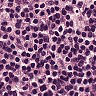
Metastatic tissue present: no